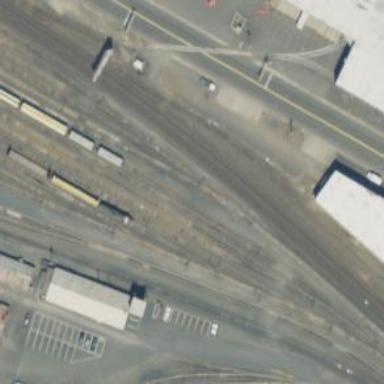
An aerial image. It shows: Railway yard.